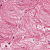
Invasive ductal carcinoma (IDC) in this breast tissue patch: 0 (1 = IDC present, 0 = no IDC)